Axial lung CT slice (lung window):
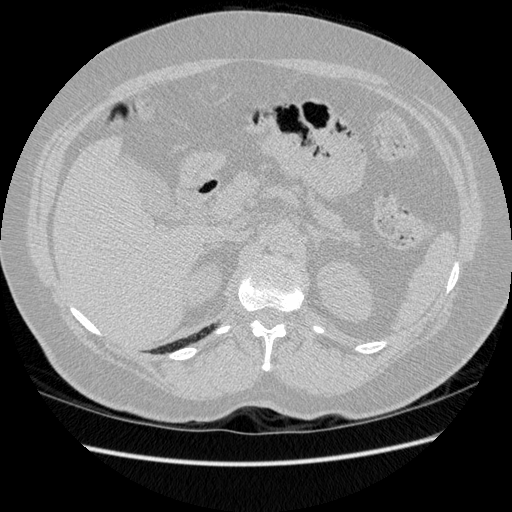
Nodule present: no